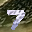
Label: 7